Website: lowes
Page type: receipt
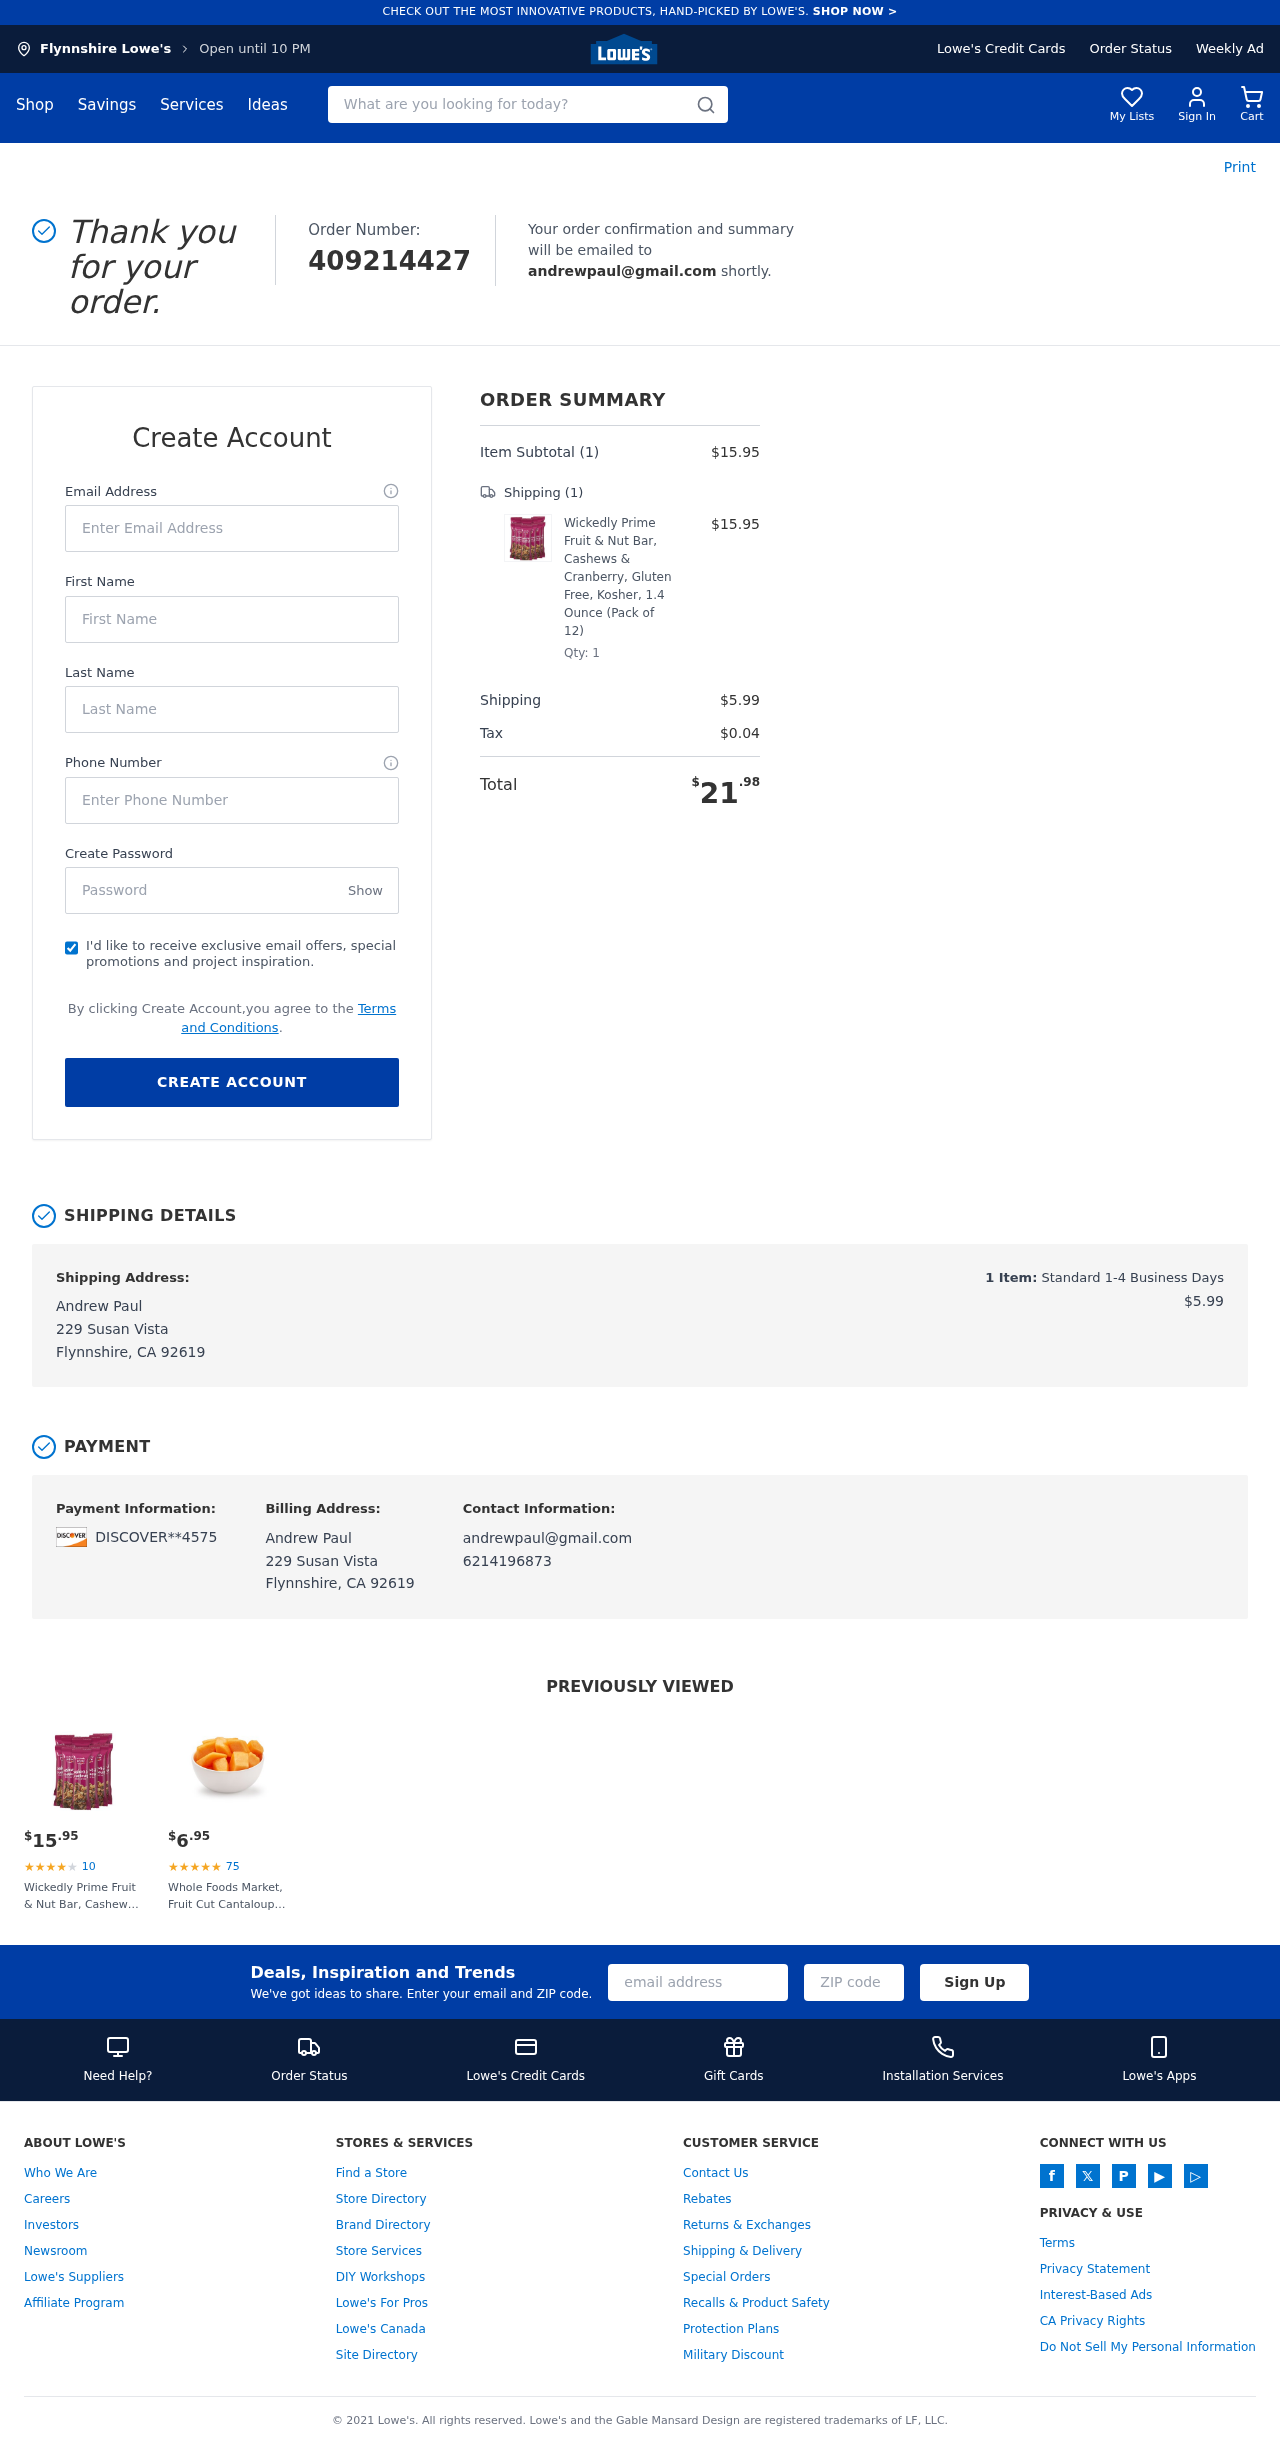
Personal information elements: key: PII_CARD_LAST4
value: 4575
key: PII_CARD_TYPE
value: DISCOVER
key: PII_CITY
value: Flynnshire
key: PII_EMAIL
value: andrewpaul@gmail.com
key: PII_FULLNAME
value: Andrew Paul
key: PII_PHONE
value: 6214196873
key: PII_STREET
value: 229 Susan Vista
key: PII_FIRSTNAME
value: Andrew
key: PII_LASTNAME
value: Paul
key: PII_CITY_STATE_ZIP
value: Flynnshire, CA 92619
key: PII_FULLNAME2
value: Andrew Paul
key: PII_FULLNAME3
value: Andrew Paul
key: PII_FIRSTNAME2
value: Andrew
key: PII_FIRSTNAME3
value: Andrew
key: PII_LASTNAME2
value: Paul
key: PII_LASTNAME3
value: Paul
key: PII_FIRSTNAME_DERIVED
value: Andrew
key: PII_LASTNAME_DERIVED
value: Paul
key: PII_FULLNAME_DERIVED
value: Andrew Paul
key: PII_NAME_FULL_DERIVED
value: Andrew Paul
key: PII_GIFT_FIRSTNAME
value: Susan
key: PII_POSTCODE
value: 92619
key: PII_STATE_ABBR
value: CA
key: PII_POSTCODE_FULL
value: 92619
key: PII_CITY_STATE
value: Flynnshire, CA
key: PII_POSTCODE_NUMERIC
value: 92619
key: PII_EMAIL2
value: andrewpaul@gmail.com
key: PII_EMAIL3
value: andrewpaul@gmail.com
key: PII_PHONE_LINE
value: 6873
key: PII_PHONE_SUFFIX
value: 6873
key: PII_PHONE2
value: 6214196873
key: PII_PHONE3
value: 6214196873
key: PII_PHONE_NUMERIC
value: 6214196873
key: PII_PHONE_LINE_NUMERIC
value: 6873
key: PII_PHONE_SUFFIX_NUMERIC
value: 6873
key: PII_PHONE2_NUMERIC
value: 6214196873
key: PII_PHONE3_NUMERIC
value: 6214196873
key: PII_PHONE_DIGITS
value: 6214196873
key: PII_PHONE_LAST4
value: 6873
Product elements: key: PRODUCT1_NAME
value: Wickedly Prime Fruit & Nut Bar, Cashews & Cranberry, Gluten Free, Kosher, 1.4 Ounce (Pack of 12)
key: PRODUCT1_PRICE
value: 15.95
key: PRODUCT1_QUANTITY
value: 1
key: PRODUCT2_NAME
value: Whole Foods Market, Fruit Cut Cantaloupe Chunks Conventional, 10 Ounce
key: PRODUCT2_NUM_RATINGS
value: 75
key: PRODUCT2_PRICE
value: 6.95
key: PRODUCT1_PRICE2
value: $15.95
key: PRODUCT1_RATING2
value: ★
★
★
★
★
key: PRODUCT1_NUM_RATINGS2
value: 10
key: PRODUCT1_NAME2
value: Wickedly Prime Fruit & Nut Bar, Cashews & Cranberry, Gluten Free, Kosher, 1.4 Ounce (Pack of 12)
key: PRODUCT2_RATING
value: ★
★
★
★
★
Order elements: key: ORDER_ID
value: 409214427
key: ORDER_NUM_ITEMS
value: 1
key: ORDER_SUBTOTAL
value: $15.95
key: ORDER_NUM_ITEMS2
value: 1
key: ORDER_SHIPPING_COST
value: $5.99
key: ORDER_TAX
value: $0.04
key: ORDER_TOTAL
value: $21.98
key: ORDER_NUM_ITEMS3
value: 1
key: ORDER_SHIPPING_COST2
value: $5.99
Search elements: key: HEADER_SEARCH
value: What are you looking for today?